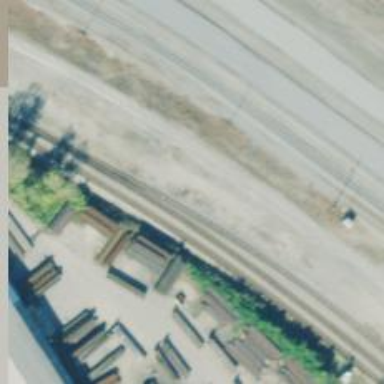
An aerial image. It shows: Abandoned railway yard.